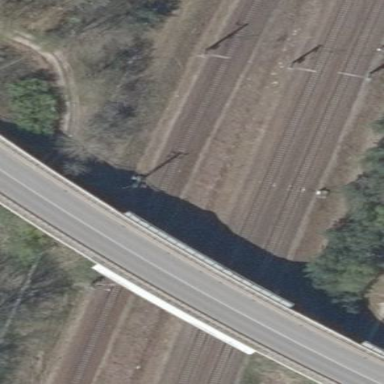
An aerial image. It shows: Arch bridge that is man-made.